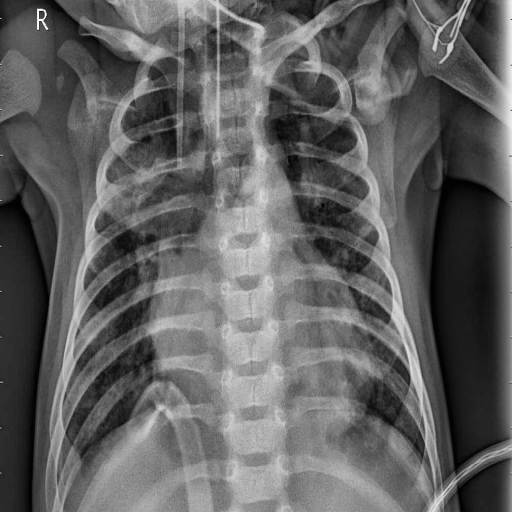
Finding: PNEUMONIA